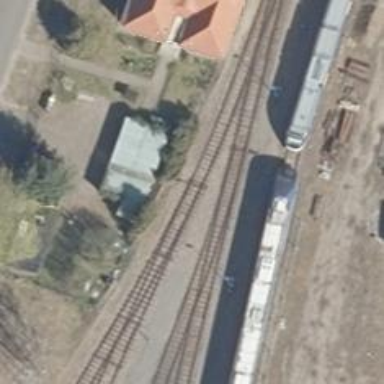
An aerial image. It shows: Railway switch.